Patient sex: F
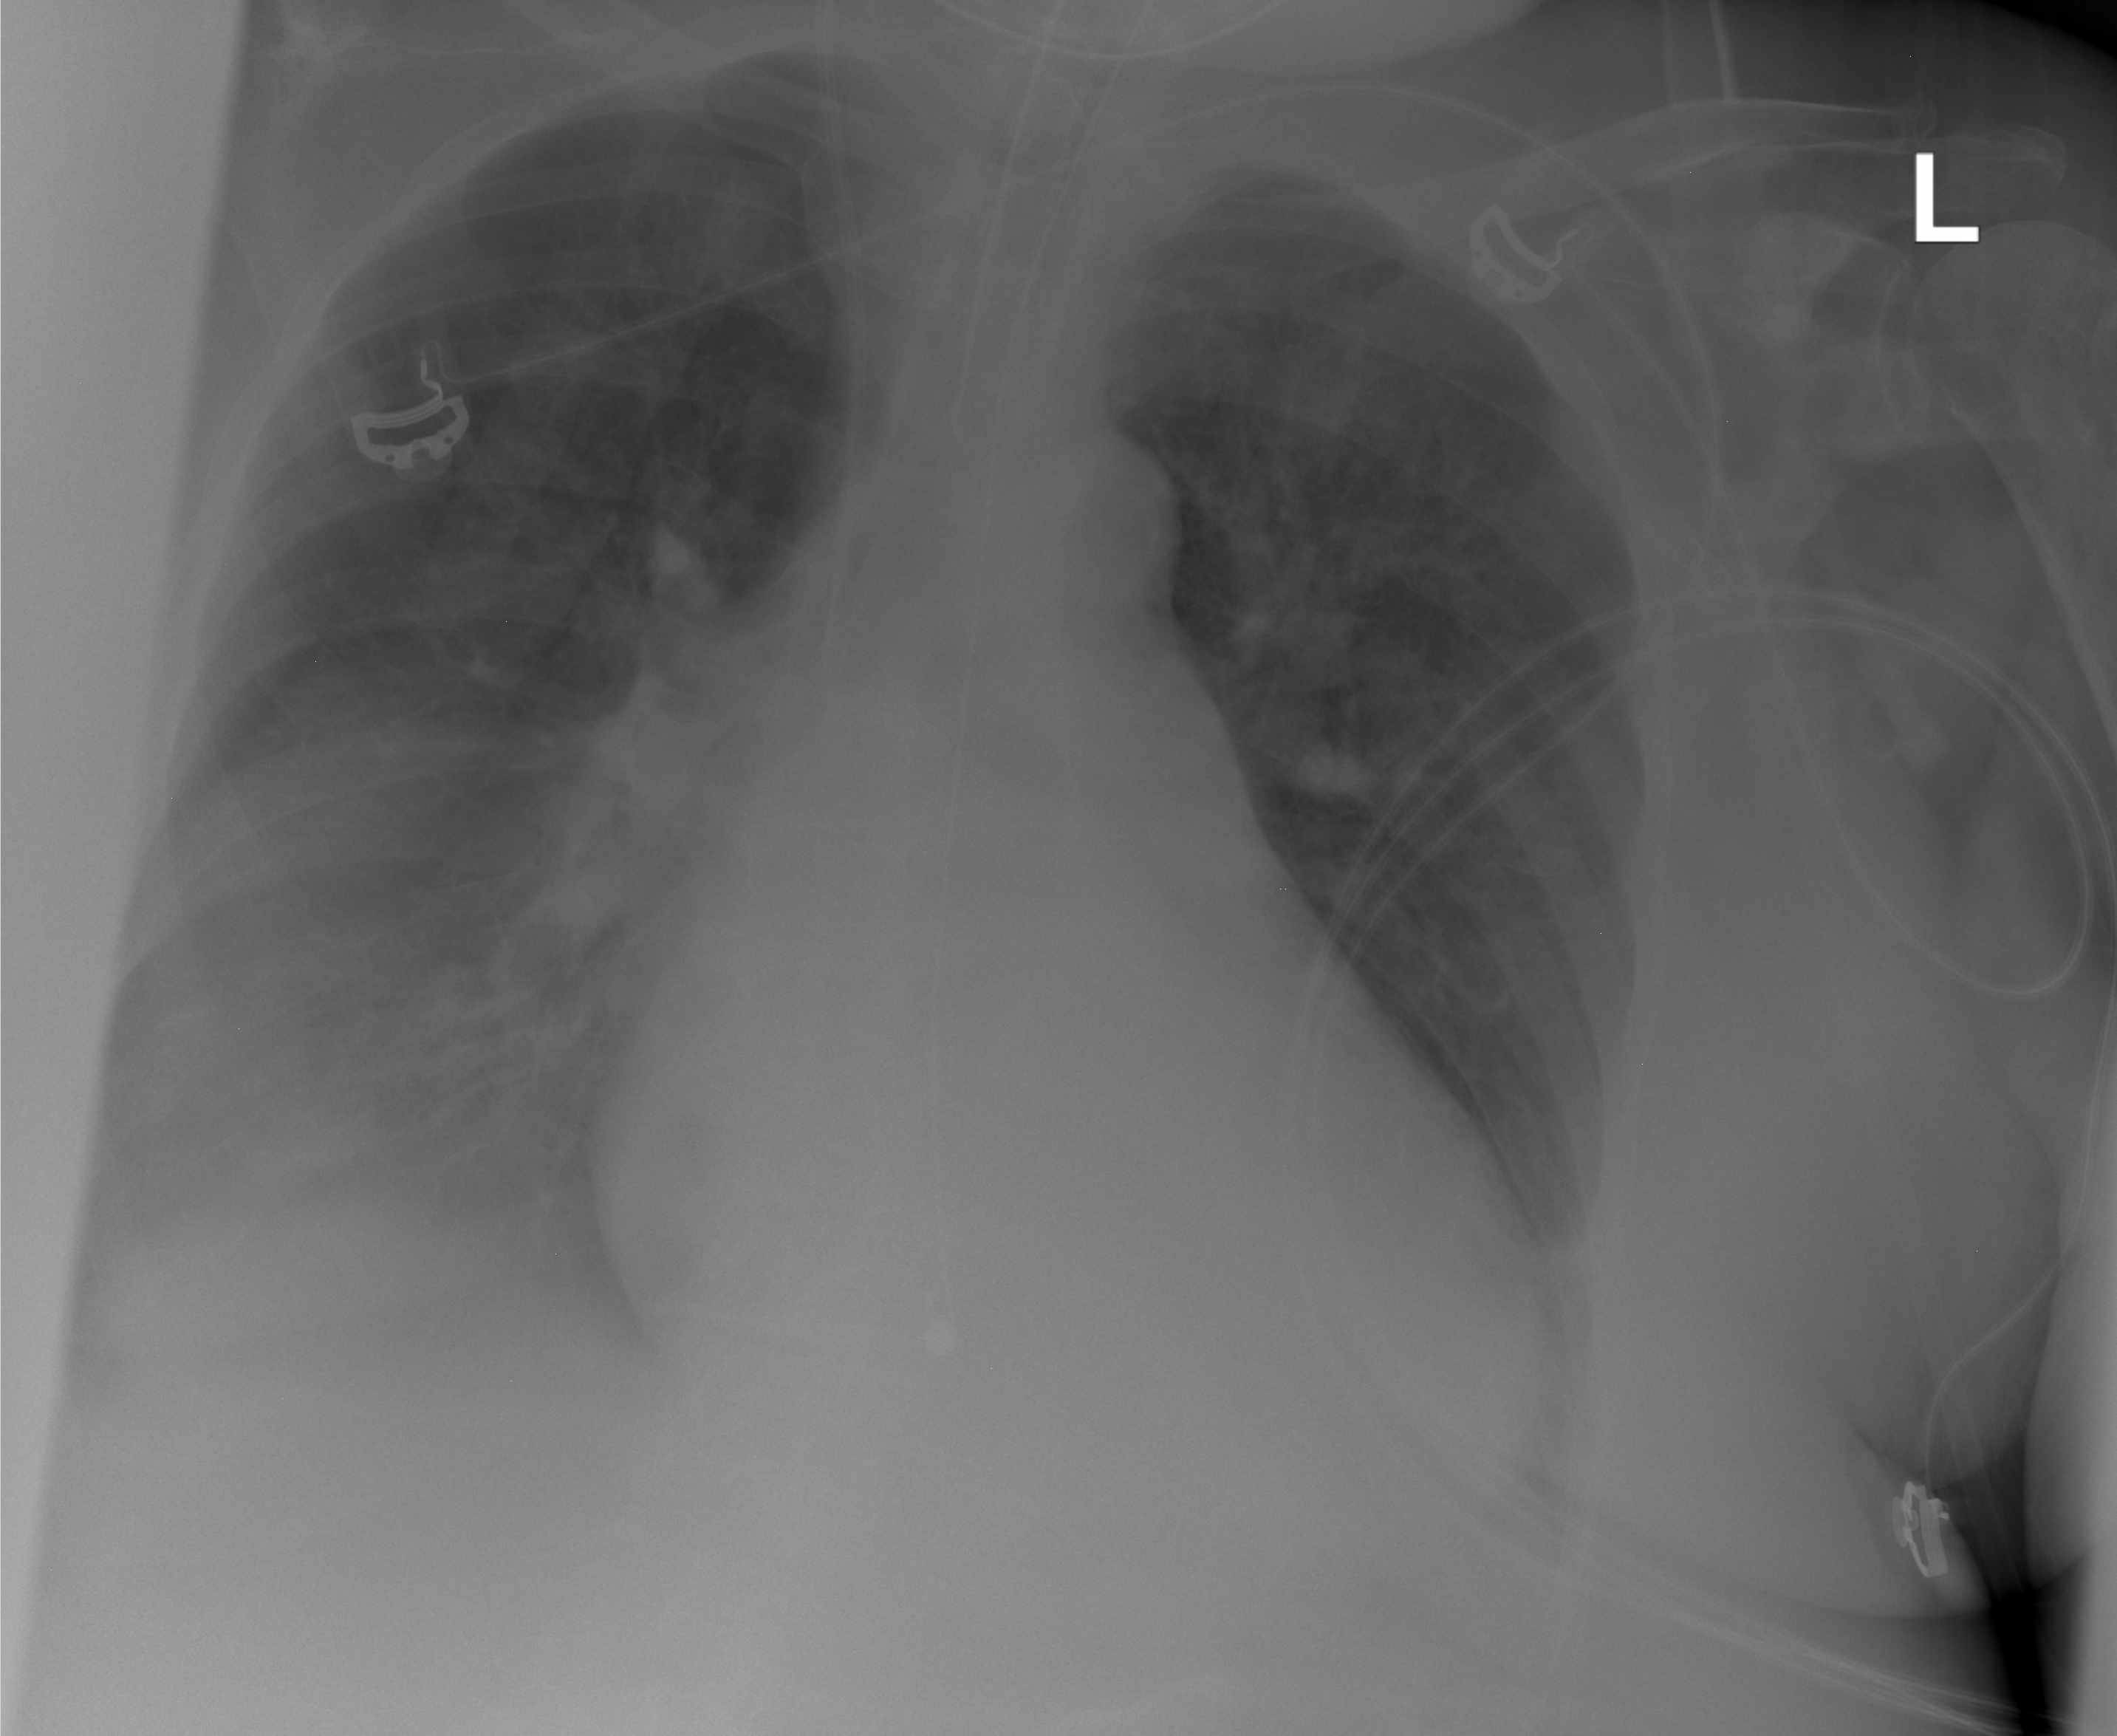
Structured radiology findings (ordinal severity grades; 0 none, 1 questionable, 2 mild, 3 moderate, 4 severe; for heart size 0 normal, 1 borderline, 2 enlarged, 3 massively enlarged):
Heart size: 2
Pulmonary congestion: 1
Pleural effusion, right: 2
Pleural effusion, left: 1
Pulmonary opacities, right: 0
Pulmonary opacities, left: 0
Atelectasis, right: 2
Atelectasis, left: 2